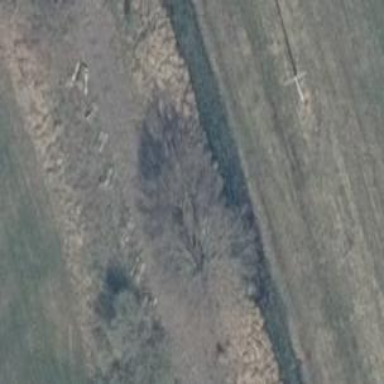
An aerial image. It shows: Deciduous broadleaved tree.